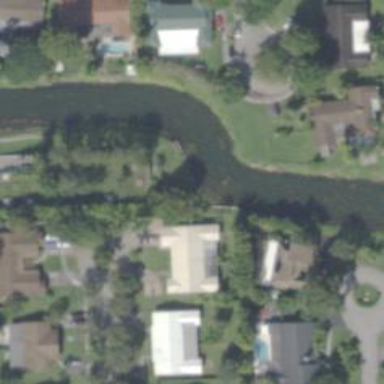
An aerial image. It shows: Canal.